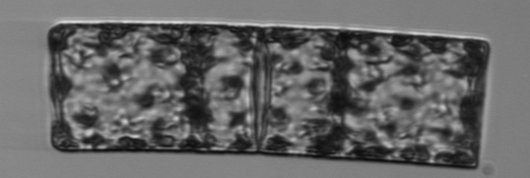
Label: Guinardia_flaccida